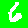
Digit: 6